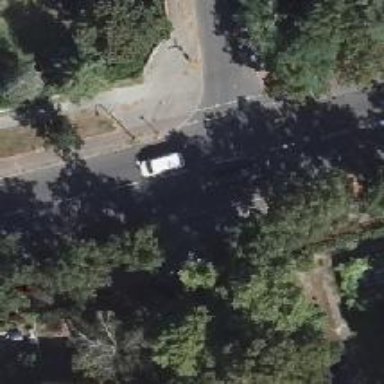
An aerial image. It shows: Sidewalk.